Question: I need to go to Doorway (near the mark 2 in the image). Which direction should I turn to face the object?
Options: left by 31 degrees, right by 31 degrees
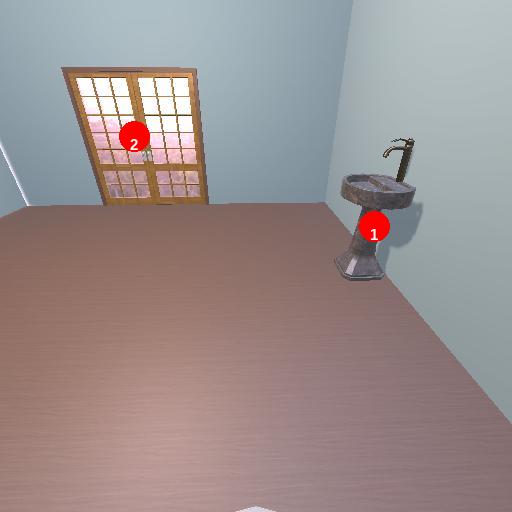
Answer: left by 31 degrees